Current action and preconditions to check: path_clear

Your task: For each precondition in the list above, predict whether it will hold at this action.

Consider the current scene as observed from the mobile robot's camera, and analyze the predicted future states of all dynamic agents (e.g., people, animals, vehicles, or any moving entities) within the NEXT SECOND.

IMPORTANT: Only answer "very likely" if you are absolutely certain—based on strong, clear evidence—that a dynamic agent will violate the precondition in the predicted future state. Do NOT answer "very likely" for unlikely, ambiguous, or low-probability risks.

Ask yourself for each precondition: Is there a high probability, with clear and convincing evidence, that the predicted future states of any dynamic agent will interfere with the predicted future state of the currently executing action within the NEXT SECOND, causing that precondition to fail?

Assess the risk level based on these predictions. Use "likely" or "very likely" if motions create a clear risk of interference.

Use "neutral" or "improbable" if agents are nearby but their predicted paths are clearly diverging or non-conflicting.

Failure Risk Categories: "very improbable", "improbable", "neutral", "likely", "very likely"

Answer Format: Output ONLY the probability_of_failure value from these categories: "very improbable", "improbable", "neutral", "likely", "very likely"

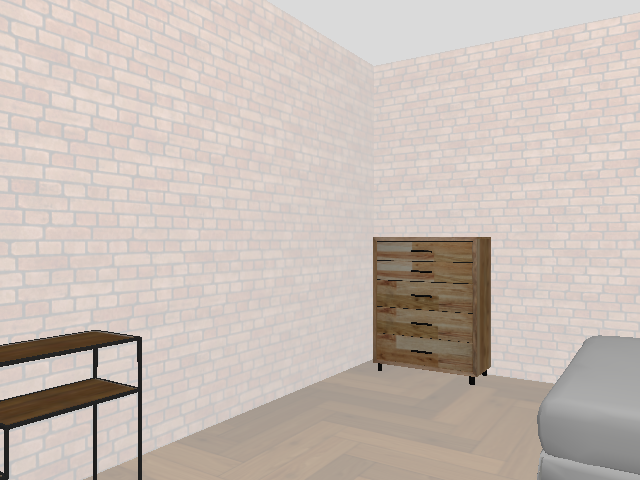

Answer: very improbable